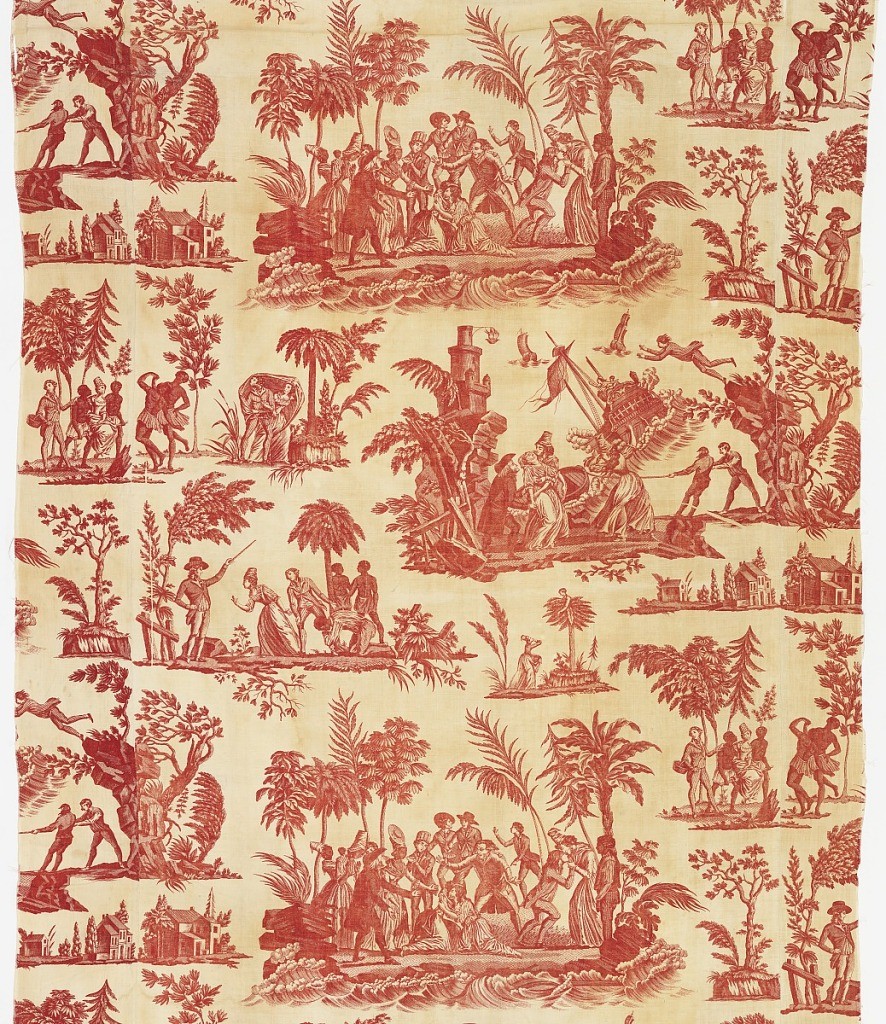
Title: Paul et Virginie
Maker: Petitpierre et Cie, Nantes, France, 1770–1848
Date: ca. 1795
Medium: cotton Technique: printed by engraved copper plate on plain weave
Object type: Textile
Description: A series of pictorial vignettes illustrating the story of Paul and Virginia as originally told in the novel by Bernadin de St-Pierre (1788) and later in an opera (which changed the ending of the original story) by Kreutzer and Favieres (1791). Scenes include a shipwreck and scenes on a tropical island. In red on white.